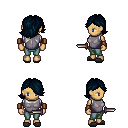
a pixel art fantasy rpg character, female body template, human, tanned skin, steel chest armor, teal pants, raven swoop hairstyle, leather bracers, gray slippers, dagger, four views (front, back, left, right), 2x2 character sprite sheet, small pixel art, hard edges, no anti-aliasing